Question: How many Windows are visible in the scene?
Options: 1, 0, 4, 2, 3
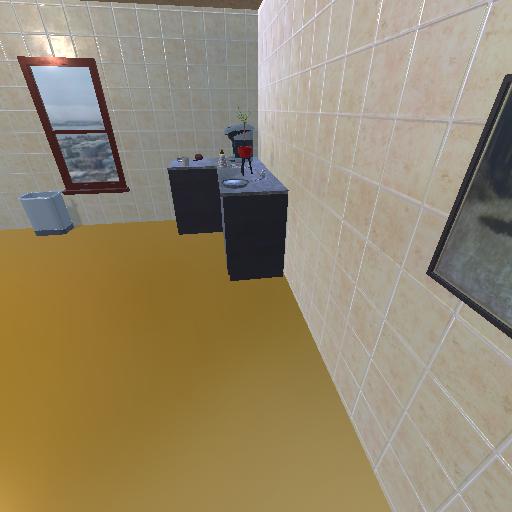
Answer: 1